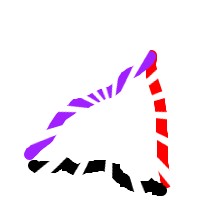
Shape: triangle